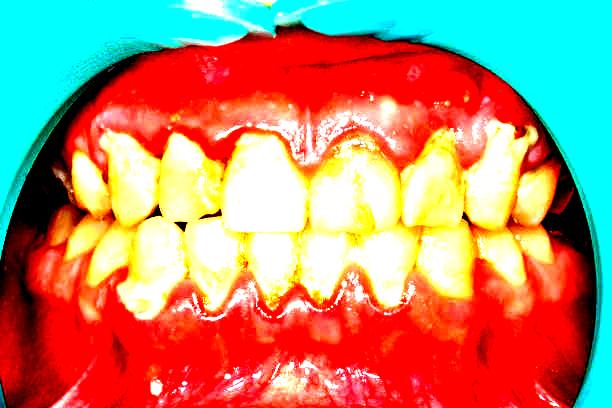
Condition: Calculus